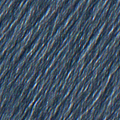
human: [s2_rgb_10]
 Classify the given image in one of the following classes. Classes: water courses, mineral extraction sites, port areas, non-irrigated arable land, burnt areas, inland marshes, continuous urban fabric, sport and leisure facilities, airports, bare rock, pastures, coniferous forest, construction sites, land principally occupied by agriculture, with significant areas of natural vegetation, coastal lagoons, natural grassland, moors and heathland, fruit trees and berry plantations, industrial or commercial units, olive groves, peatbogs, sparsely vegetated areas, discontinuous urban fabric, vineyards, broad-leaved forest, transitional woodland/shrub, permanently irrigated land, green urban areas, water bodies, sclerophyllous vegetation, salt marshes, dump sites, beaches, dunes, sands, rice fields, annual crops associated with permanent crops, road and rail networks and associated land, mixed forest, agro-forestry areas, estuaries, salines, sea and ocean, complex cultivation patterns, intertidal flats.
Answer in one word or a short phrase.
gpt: continuous urban fabric